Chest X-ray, AP view. Patient: 10 years old, sex F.
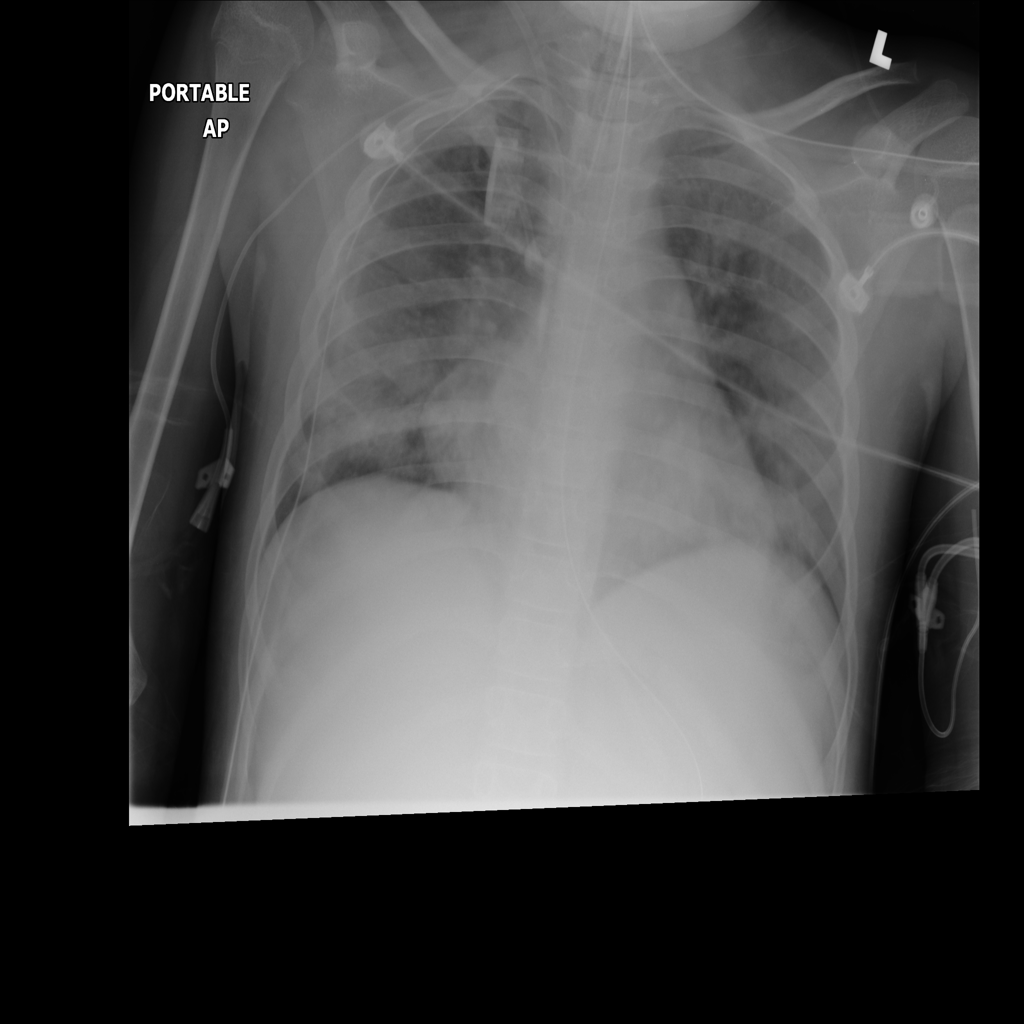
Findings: No Finding